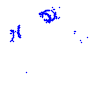
Particle: kaon